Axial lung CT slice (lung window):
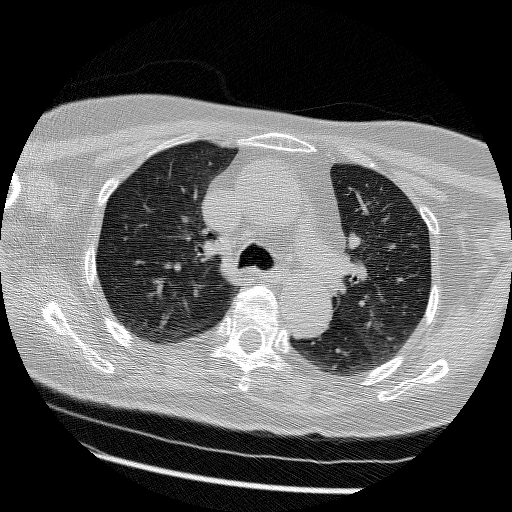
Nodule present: no